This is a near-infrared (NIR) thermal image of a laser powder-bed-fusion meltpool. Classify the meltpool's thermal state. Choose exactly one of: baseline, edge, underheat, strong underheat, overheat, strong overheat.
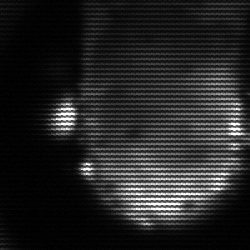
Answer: baseline